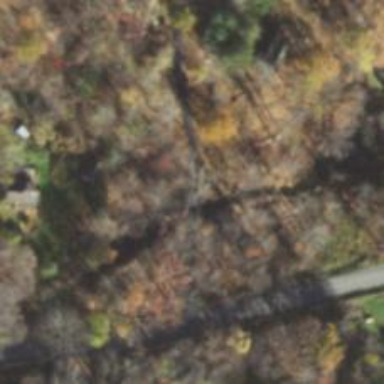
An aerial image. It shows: Driveway bridge connecting two areas.